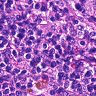
Metastatic tissue present: no